Interaction volume radius: 5 \u00c5
Interaction volume height: 10 \u00c5
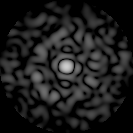
Disorder parameter: 0.8496